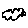
Label: cloud